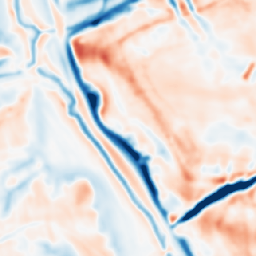
Category: multiscale
Decomposition family: dog_multiscale
Decomposition parameters: sigma_ratio: 1.6
n_scales: 3
base_sigma: 2
Upsampling method: area
Upsampling parameters: scale: 8
Upsampling scale: 8